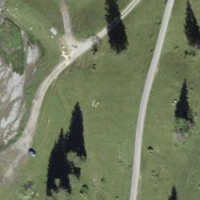
EUNIS habitat code: 23
Species observed at this site:
Omocestus viridulus
Stauroderus scalaris
Chorthippus biguttulus